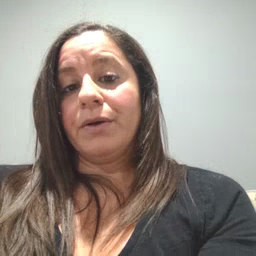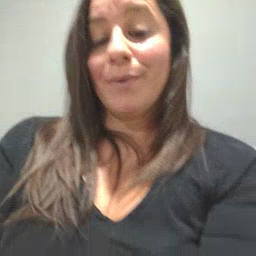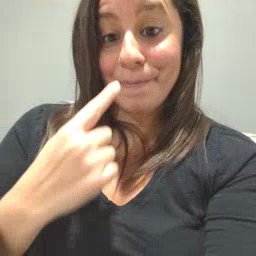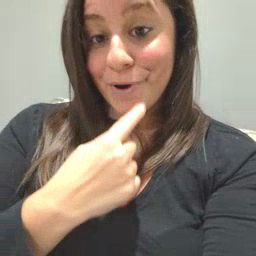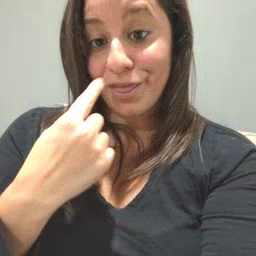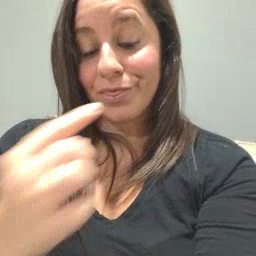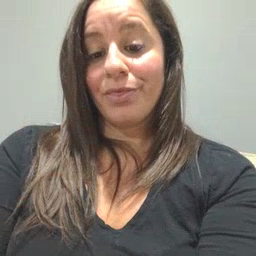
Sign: mouth